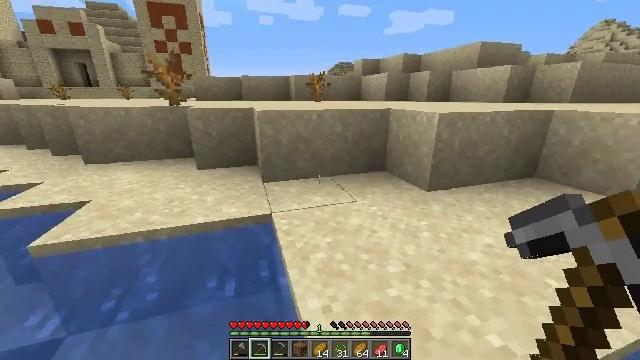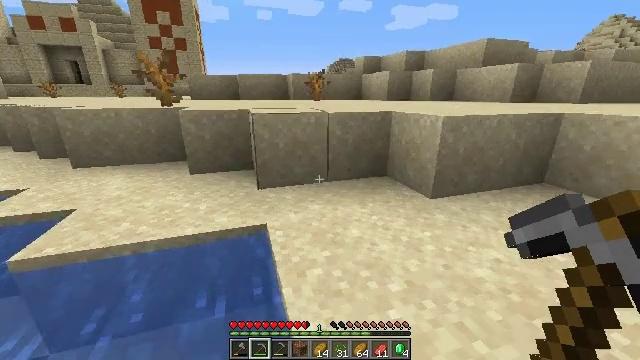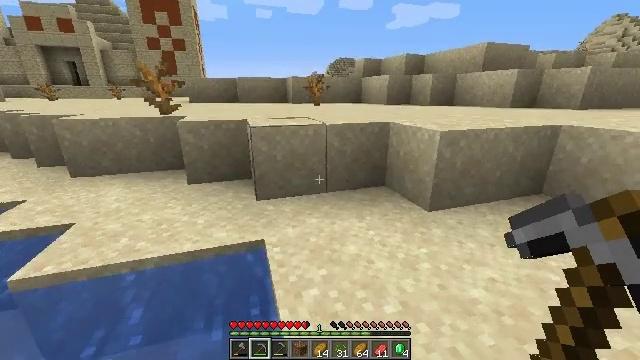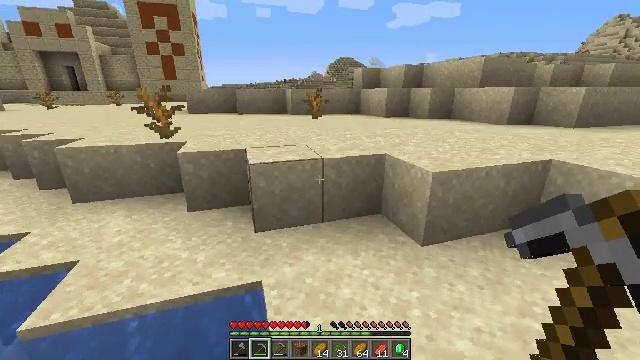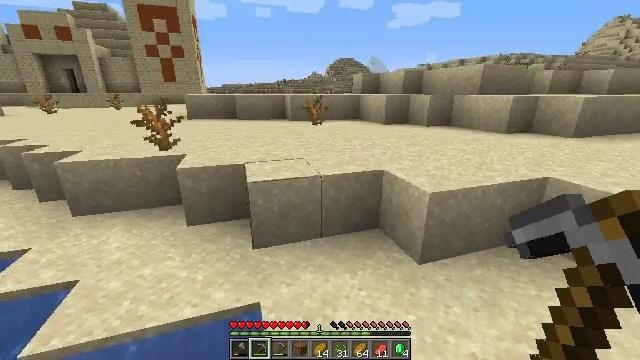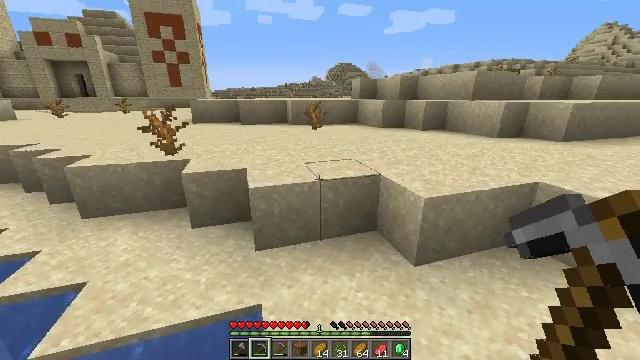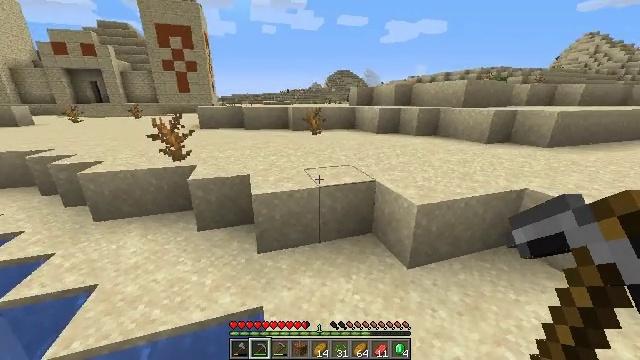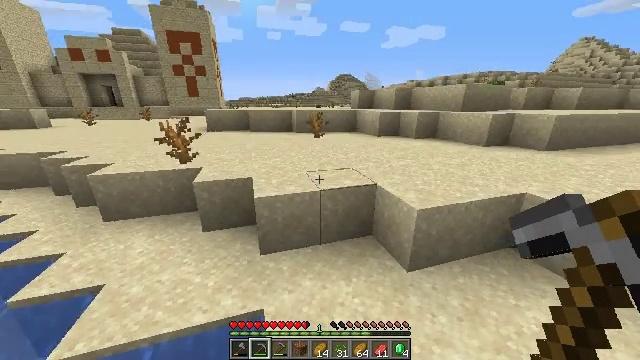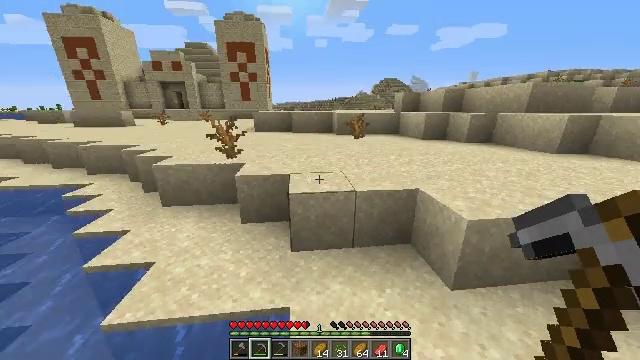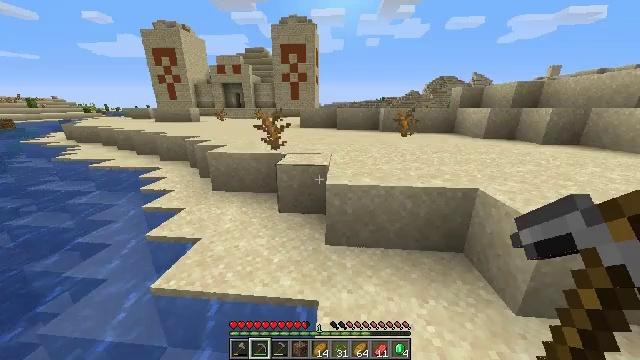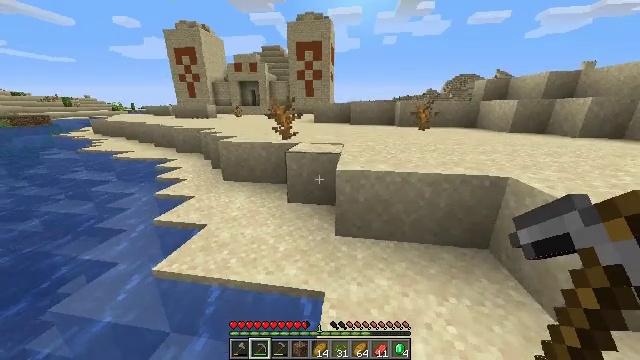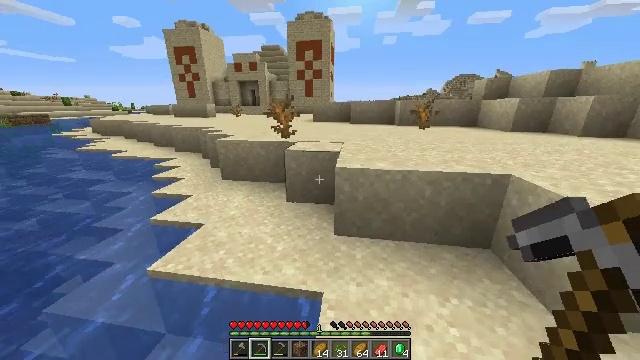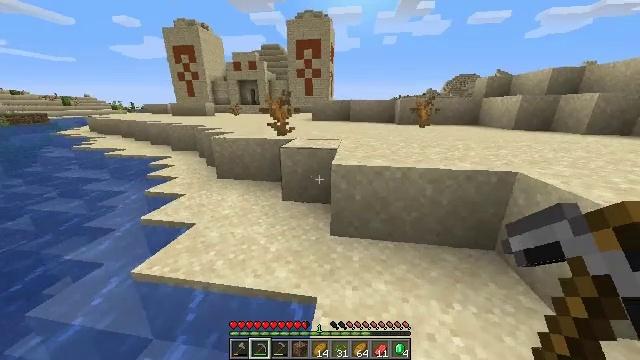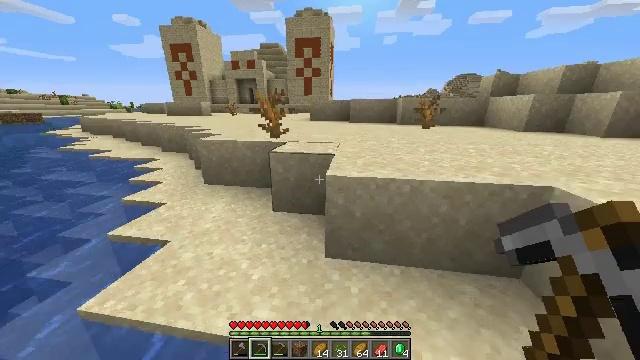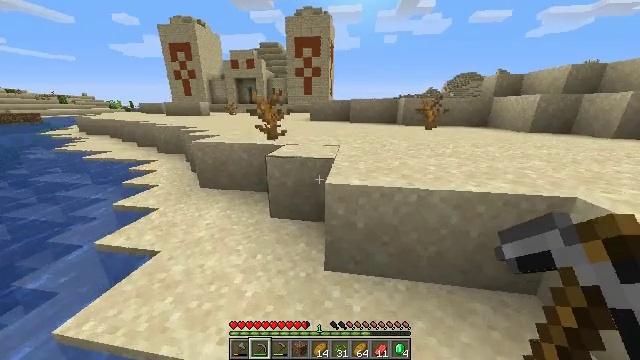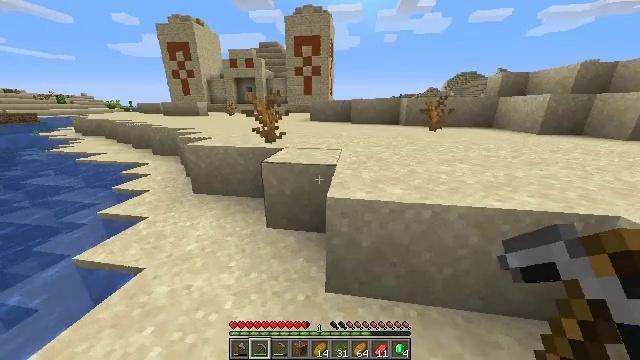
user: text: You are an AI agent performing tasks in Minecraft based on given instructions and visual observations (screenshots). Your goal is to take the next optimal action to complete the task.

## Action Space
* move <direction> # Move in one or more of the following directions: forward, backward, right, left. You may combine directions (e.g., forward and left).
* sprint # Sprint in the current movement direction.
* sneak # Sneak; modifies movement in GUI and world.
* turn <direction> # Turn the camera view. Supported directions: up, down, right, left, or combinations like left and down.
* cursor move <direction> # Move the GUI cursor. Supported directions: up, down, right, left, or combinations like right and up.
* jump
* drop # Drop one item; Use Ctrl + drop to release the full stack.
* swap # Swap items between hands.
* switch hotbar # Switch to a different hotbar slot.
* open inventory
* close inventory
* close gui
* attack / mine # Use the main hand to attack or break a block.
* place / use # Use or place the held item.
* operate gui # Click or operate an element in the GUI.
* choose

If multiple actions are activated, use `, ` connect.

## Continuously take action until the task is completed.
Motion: motion action
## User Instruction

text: Gather orange terracotta blocks.
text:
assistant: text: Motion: move forward, sprint, jump
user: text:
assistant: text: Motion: move forward, sprint, jump
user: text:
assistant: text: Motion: move forward, sprint, jump
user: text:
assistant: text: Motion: move forward, sprint, jump
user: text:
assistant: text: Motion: move forward, sprint, jump
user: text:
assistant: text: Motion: move forward, sprint, jump
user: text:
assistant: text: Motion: move forward, sprint, jump
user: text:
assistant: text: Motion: move forward, sprint, turn left, jump
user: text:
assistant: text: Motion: move forward, sprint, turn left, jump
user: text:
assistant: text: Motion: move forward, sprint, turn left
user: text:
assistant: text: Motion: move forward, sprint
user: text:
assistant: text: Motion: move forward, sprint
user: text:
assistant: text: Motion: move forward, sprint
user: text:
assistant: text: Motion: move forward, sprint
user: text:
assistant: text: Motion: move forward, sprint
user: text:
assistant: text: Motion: move forward, sprint, jump
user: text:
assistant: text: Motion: move forward, sprint, turn right, jump
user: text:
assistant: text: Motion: move forward, sprint, jump
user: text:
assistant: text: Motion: move forward, sprint, jump
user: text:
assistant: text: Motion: move forward, sprint, jump
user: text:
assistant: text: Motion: move forward, sprint, jump
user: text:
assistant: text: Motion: move forward, sprint, jump
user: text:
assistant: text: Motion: move forward, sprint, jump
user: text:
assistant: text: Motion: move forward, sprint, turn down, jump
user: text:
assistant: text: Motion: move forward, sprint, jump
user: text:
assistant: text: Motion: move forward and move left, sprint, jump
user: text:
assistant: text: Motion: move forward and move left, sprint, jump
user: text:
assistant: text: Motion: move forward and move left, sprint, jump
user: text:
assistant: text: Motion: move forward and move left, sprint, turn right, jump
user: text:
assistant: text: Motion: move forward and move left, sprint, turn right and down, jump